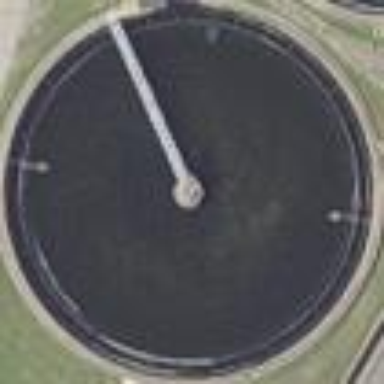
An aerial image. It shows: Body of wastewater.